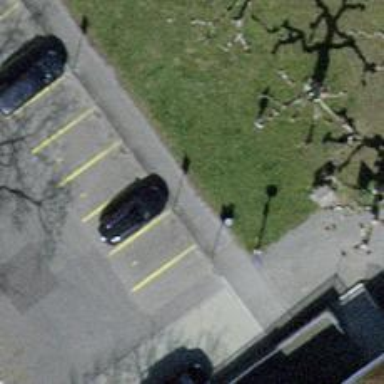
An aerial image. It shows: Charging station.